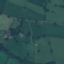
Land use / land cover: Pasture